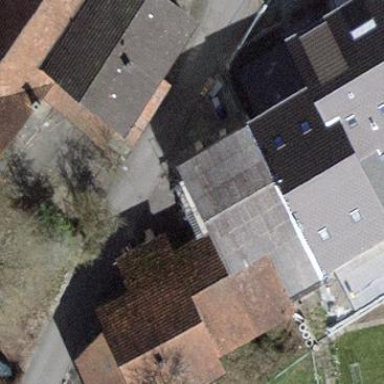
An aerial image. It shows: Building with tiled roof.